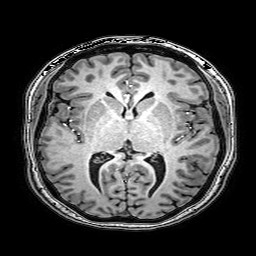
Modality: T1w
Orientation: coronal
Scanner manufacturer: philips
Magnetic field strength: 3 T
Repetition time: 0.0096 s
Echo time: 0.0046 s